Interaction volume radius: 10 \u00c5
Interaction volume height: 25 \u00c5
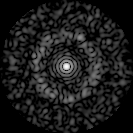
Disorder parameter: 0.8305